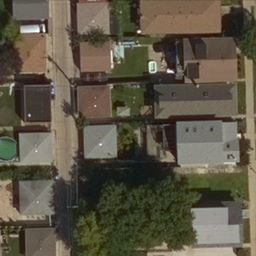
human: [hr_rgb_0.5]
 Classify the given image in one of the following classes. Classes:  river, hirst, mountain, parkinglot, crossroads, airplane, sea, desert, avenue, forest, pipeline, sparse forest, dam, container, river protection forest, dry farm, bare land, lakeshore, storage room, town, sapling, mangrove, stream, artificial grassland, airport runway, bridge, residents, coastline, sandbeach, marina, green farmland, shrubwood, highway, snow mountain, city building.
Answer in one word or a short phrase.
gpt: residents